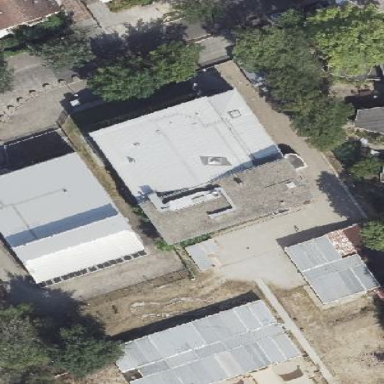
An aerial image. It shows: Service building.